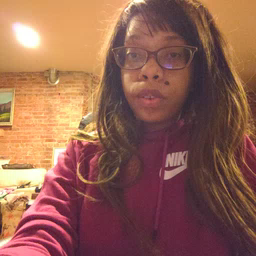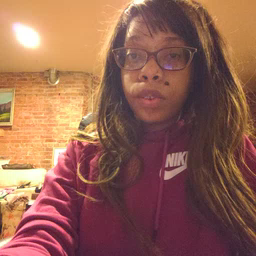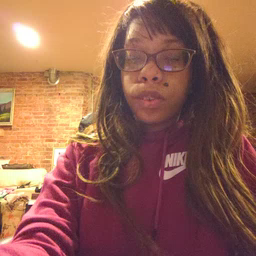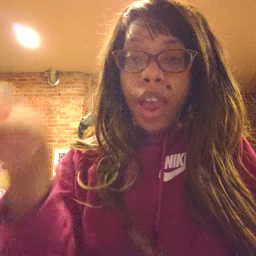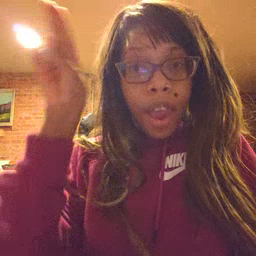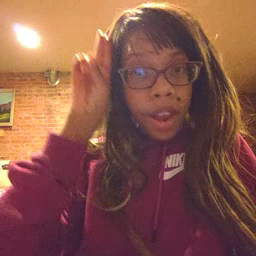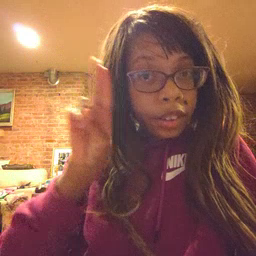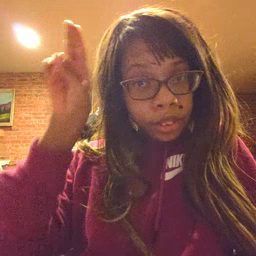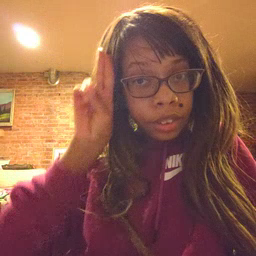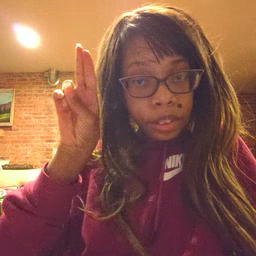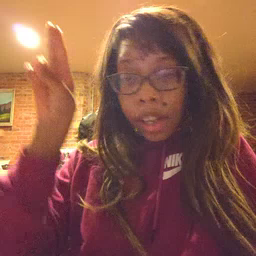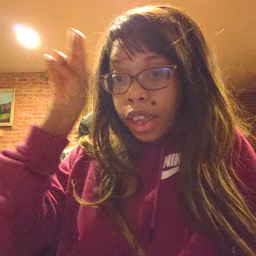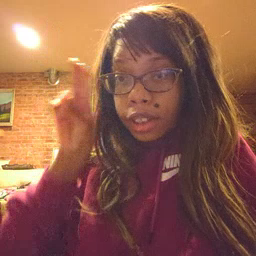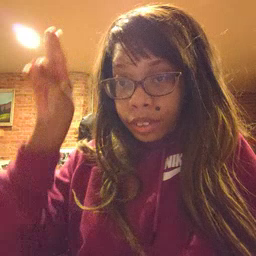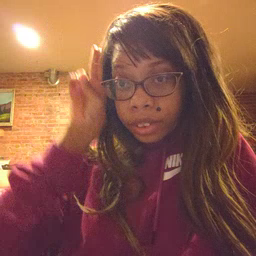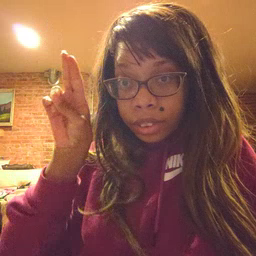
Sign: uncle